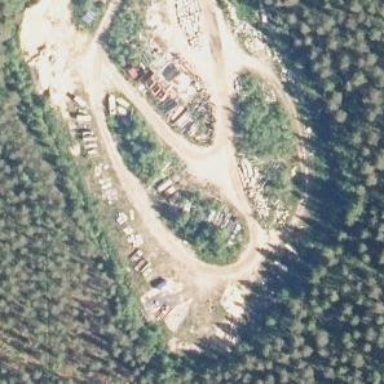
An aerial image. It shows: Scrap yard located in industrial area.